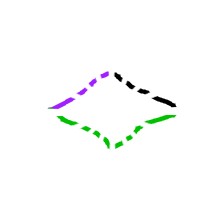
Shape: rhombus